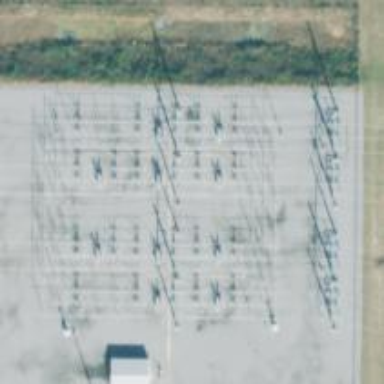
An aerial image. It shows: Switch used for power control.